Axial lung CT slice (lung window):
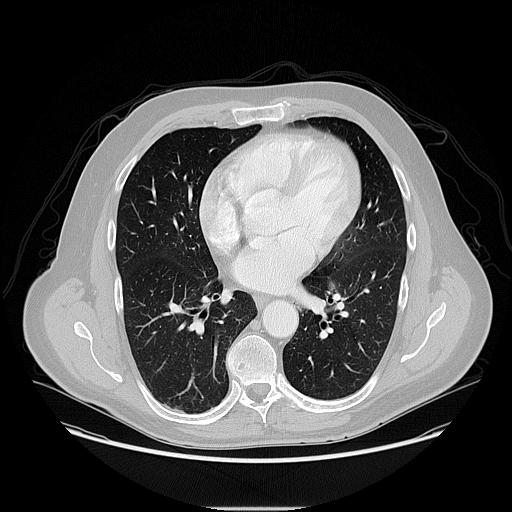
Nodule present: no